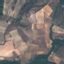
Land use / land cover class: PermanentCrop